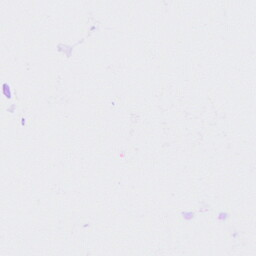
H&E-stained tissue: Cervix